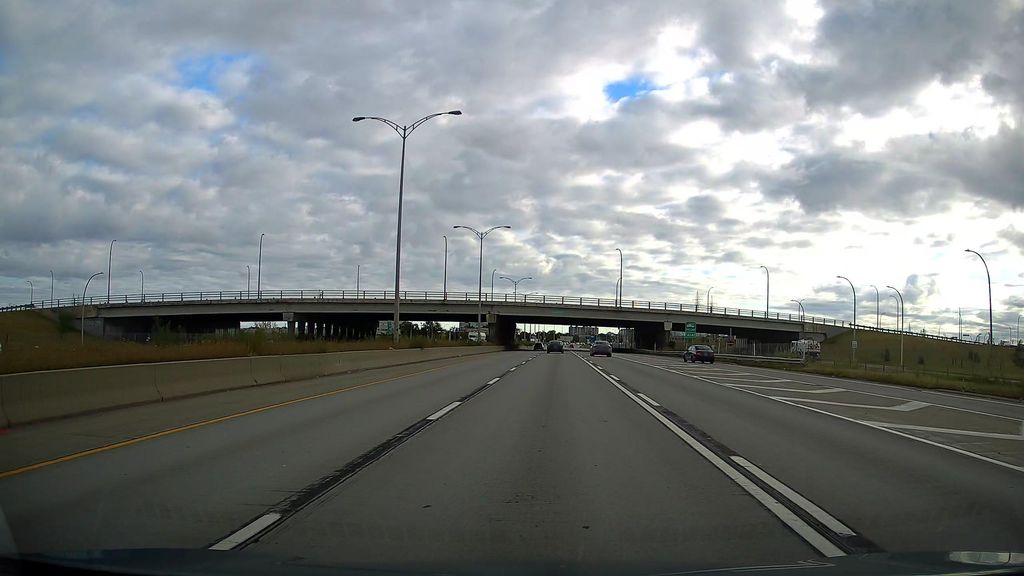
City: montreal